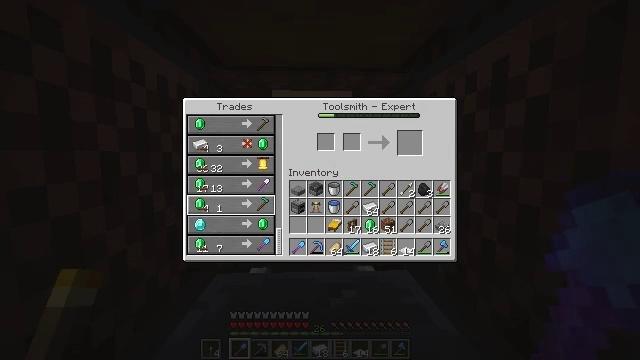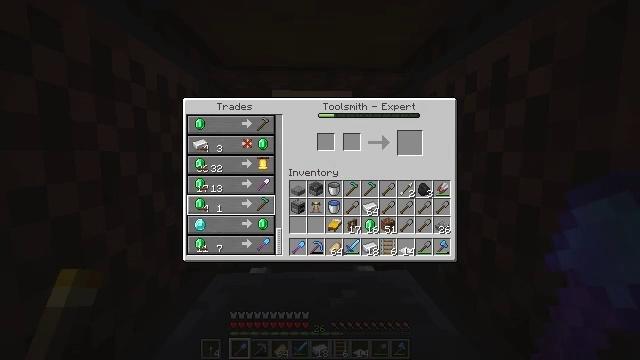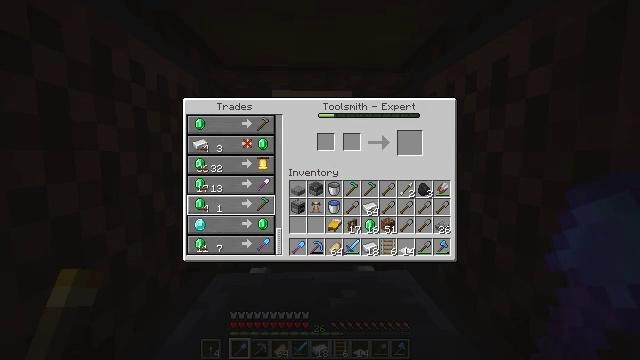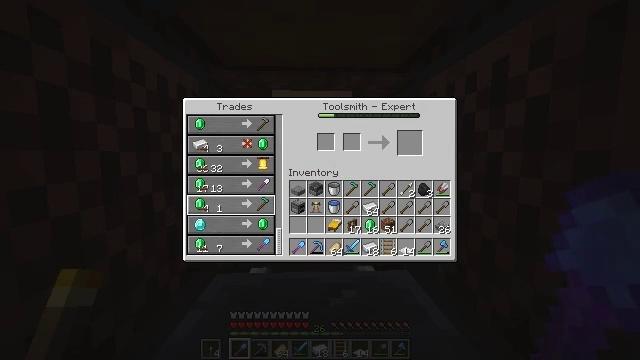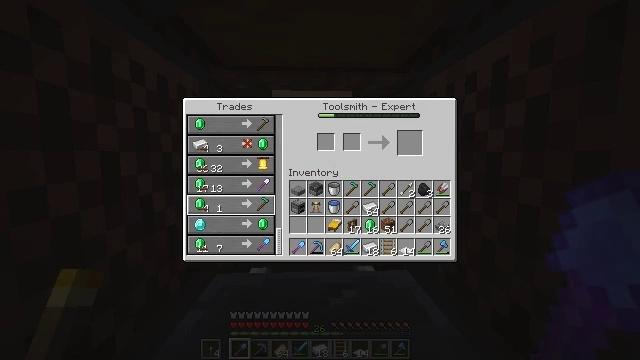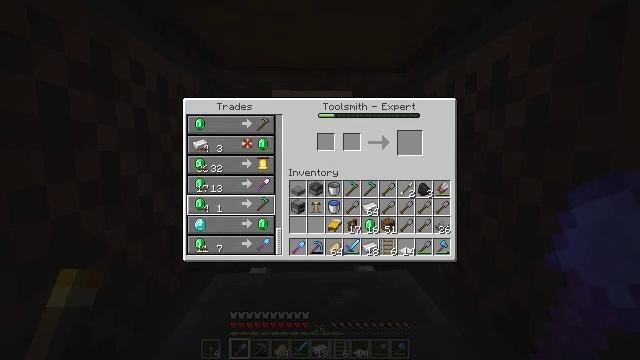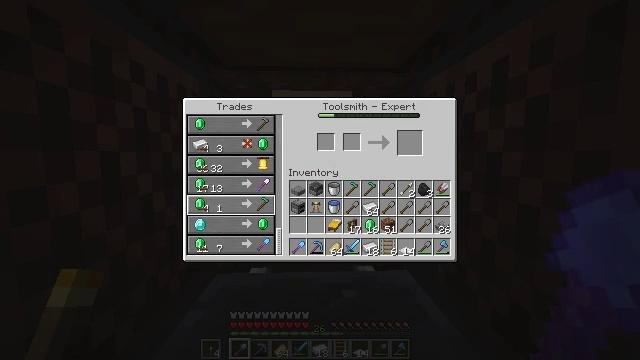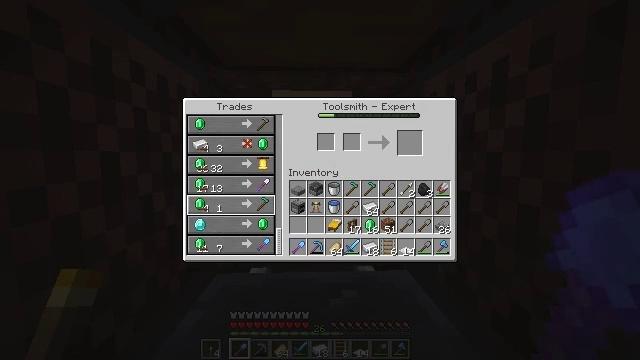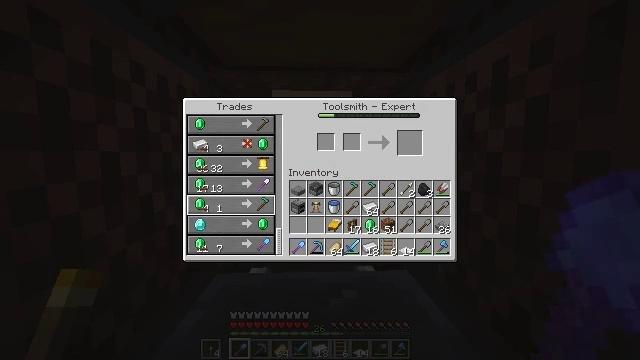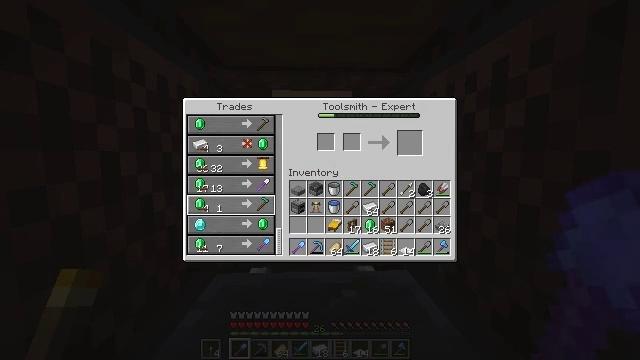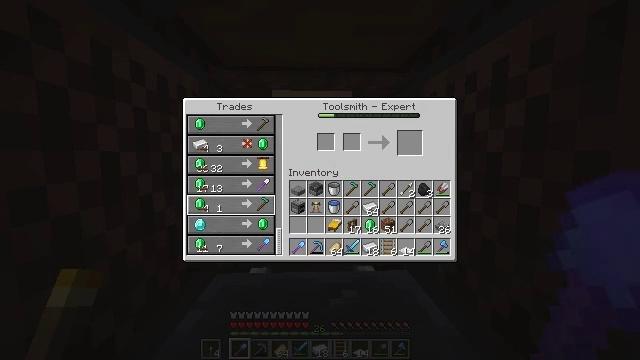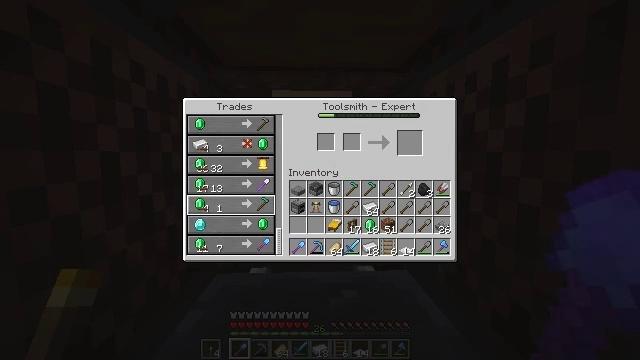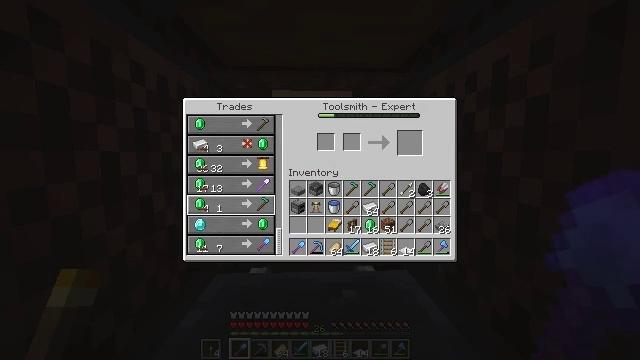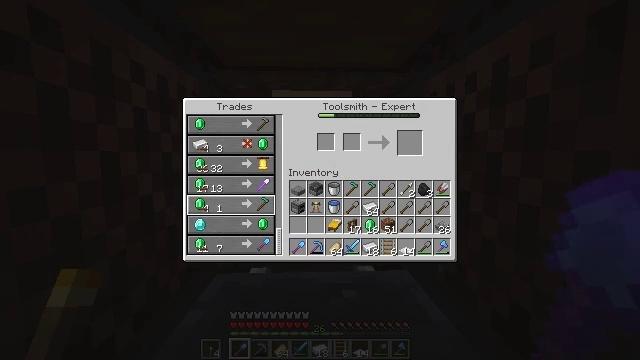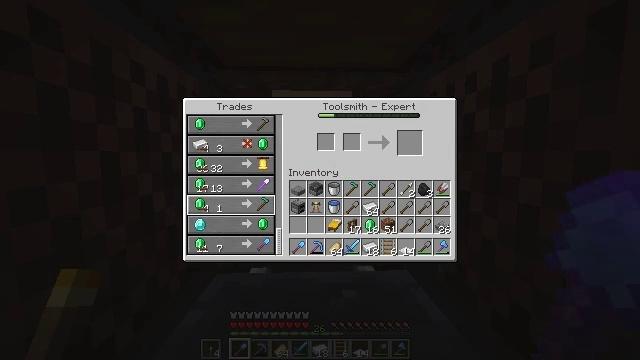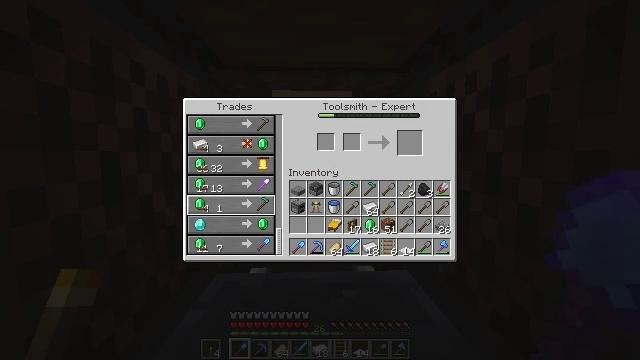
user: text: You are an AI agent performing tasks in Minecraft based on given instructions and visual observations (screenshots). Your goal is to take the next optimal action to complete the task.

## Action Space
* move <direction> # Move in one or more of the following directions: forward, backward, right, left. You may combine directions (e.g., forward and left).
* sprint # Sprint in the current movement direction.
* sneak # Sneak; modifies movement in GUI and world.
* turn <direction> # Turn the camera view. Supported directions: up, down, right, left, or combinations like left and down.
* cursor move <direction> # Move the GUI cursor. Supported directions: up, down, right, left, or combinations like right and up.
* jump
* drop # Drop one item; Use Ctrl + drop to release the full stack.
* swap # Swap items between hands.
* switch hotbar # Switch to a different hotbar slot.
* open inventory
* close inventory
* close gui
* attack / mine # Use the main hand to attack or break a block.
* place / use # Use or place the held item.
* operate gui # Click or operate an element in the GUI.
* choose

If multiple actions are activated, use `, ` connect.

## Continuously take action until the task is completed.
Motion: motion action
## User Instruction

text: Destroy the brown bed to move it.
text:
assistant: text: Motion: no_op
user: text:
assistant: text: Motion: no_op
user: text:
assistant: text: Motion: no_op
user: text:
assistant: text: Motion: no_op
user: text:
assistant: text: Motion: no_op
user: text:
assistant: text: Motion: no_op
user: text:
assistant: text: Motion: no_op
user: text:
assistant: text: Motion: no_op
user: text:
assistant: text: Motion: no_op
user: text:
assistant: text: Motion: no_op
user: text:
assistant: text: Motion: no_op
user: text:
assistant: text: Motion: no_op
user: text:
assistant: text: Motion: no_op
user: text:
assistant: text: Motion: no_op
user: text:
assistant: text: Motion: no_op
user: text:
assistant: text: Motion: no_op
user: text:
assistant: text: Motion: no_op
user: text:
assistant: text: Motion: no_op
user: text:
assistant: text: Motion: no_op
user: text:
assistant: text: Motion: no_op
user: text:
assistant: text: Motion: no_op
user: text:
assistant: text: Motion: no_op
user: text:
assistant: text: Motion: no_op
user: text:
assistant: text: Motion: no_op
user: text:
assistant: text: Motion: no_op
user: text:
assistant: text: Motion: no_op
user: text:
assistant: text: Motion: no_op
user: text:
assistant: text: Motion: no_op
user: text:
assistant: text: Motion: no_op
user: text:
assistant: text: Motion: no_op